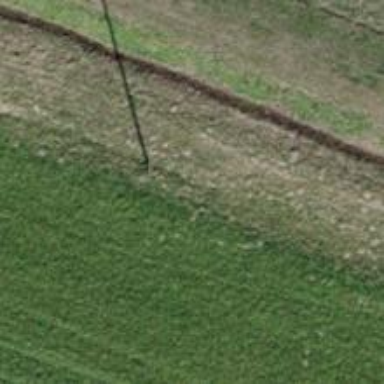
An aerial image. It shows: Power pole.